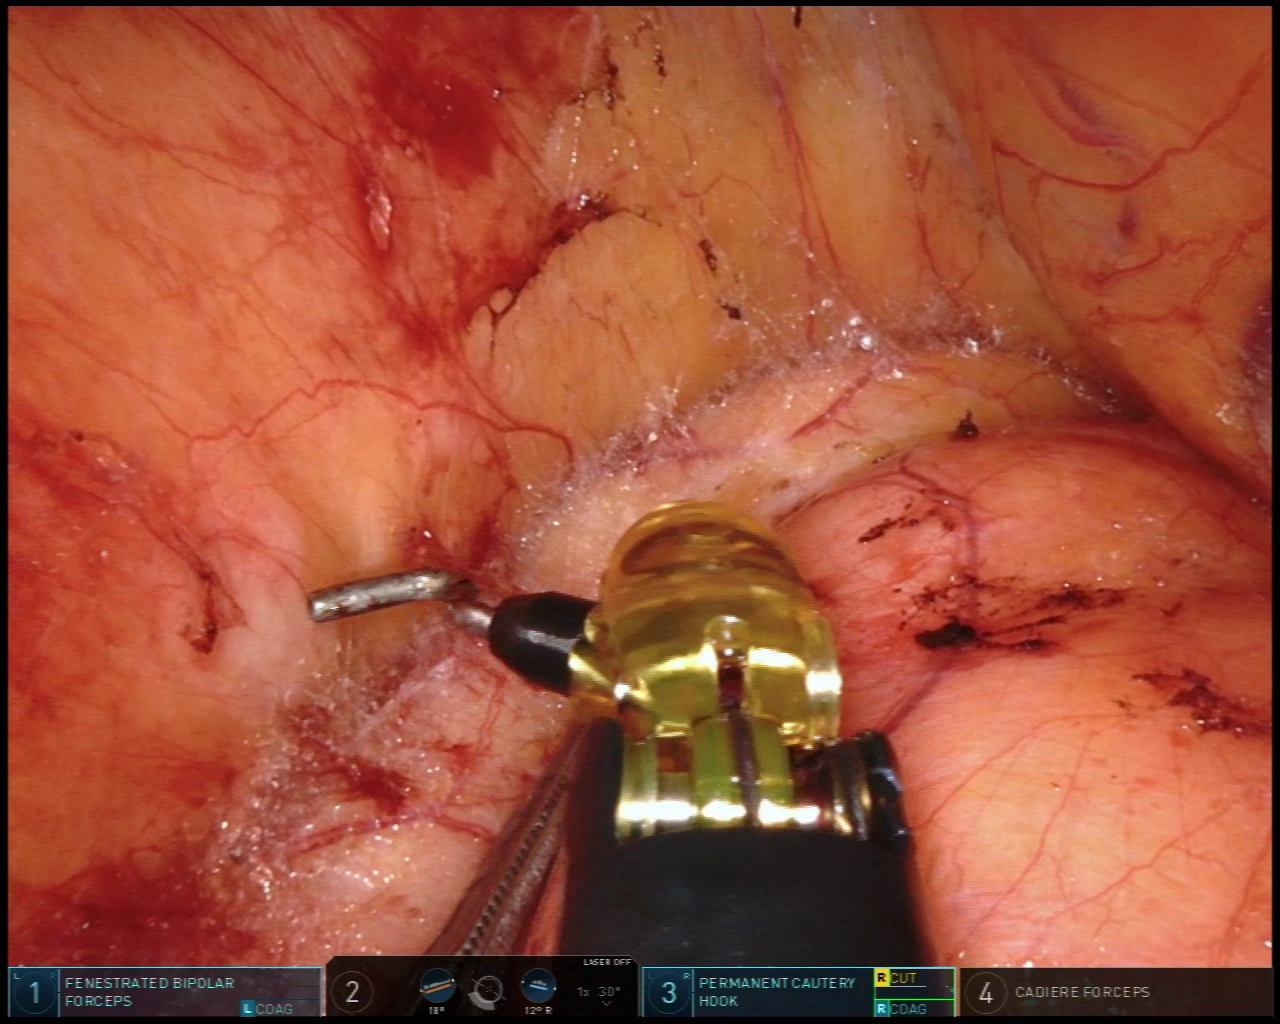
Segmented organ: pancreas
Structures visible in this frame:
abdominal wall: no
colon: no
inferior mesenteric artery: no
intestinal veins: no
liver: no
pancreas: yes
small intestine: no
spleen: no
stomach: no
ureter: no
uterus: no
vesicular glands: no